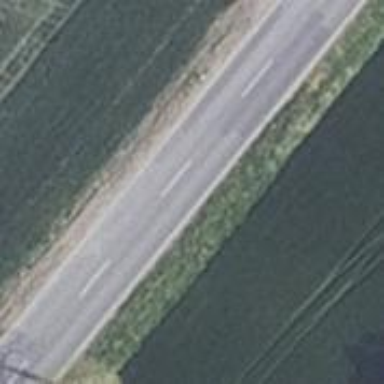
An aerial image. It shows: Secondary road with asphalt surface.